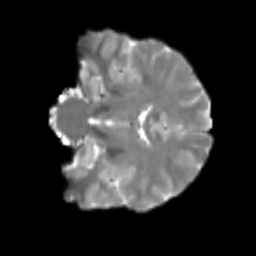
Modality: T2w
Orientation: coronal
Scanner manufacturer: siemens
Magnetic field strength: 3 T
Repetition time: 4 s
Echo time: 0.0594 s